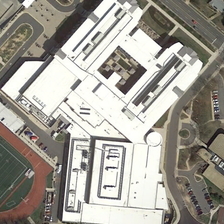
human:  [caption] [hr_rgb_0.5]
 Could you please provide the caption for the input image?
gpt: white center building is near a road and two small parking lots .

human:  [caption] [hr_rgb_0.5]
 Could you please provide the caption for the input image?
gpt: the center is a red square structure, a total of four layers .

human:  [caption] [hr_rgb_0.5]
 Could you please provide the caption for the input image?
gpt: white center building is near a road and two small parking lots .

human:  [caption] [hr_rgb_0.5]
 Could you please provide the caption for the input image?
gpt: the center is surrounded by dark green trees .

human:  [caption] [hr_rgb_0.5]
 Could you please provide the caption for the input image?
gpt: the center is a red square structure, a total of four layers .